Question: Actually, I have no idea about what is the title of my question, so I couldn't search on Google, first I need to know what to say to this problem.
Well, I have developed a application in Visual Studio C++ 2010, in which 3D objects can be processed, so there is a function called Import Model which helps to import model.
What I want is, the user just right click on the object and press Open with [application name] or double click on it, and application should the get the path of that file and call the Import function. Same like we do with any MS word *.doc files, we double click on it and it gets open.
I want the same thing to make my software as a default program to open some specific files extension. When user double click on the model, it should open in my application.
Actually, I read something about argument parser, I don't know much about it. Is it what I need to look for ?
Thanks.
It is working Benjamin Lindley and others, but I am getting the following error before starting the application. The argument only passing through FLTK window. I have no idea from where this window comes? not even about these image options.. see the following picture please...

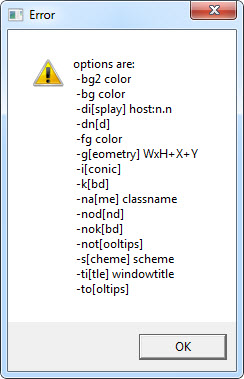
Answer: "File association", as mentioned in the comments and answers, is off topic (in my opinion), and probably belongs on <URL>. But as a programmer, what do you have to do? Well, when someone double clicks on a file that is associated with your program, the filename comes in as an argument to your main function, and you can process that however you like:
'''
int main(int argc, char** argv)
{
// the name file that was used to open your program is stored in argv[1]
if (argc == 2)
DoSomethingWithFile(argv[1])
}
'''